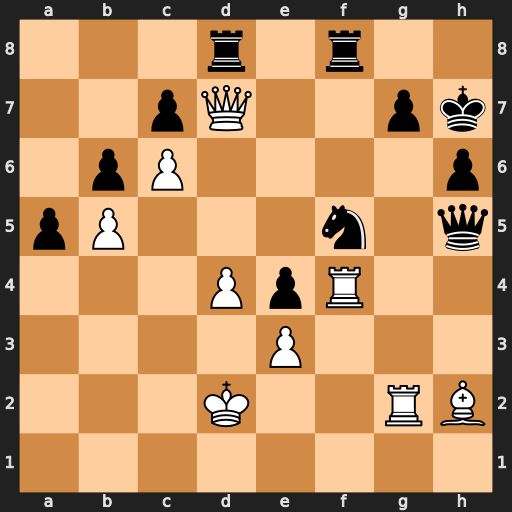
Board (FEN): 3r1r2/2pQ2pk/1pP4p/pP3n1q/3PpR2/4P3/3K2RB/8
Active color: w
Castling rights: -
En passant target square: -
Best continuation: Rxf5 Rxd7 Rxh5